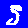
Digit: 5